Interaction volume radius: 5 \u00c5
Interaction volume height: 15 \u00c5
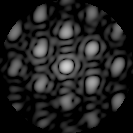
Disorder parameter: 0.1861